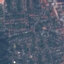
Label: Residential